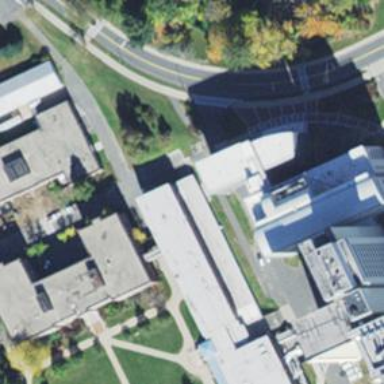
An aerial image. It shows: Part of building.